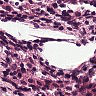
Metastatic tissue present: no